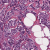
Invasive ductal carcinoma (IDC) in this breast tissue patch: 1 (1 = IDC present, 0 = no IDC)